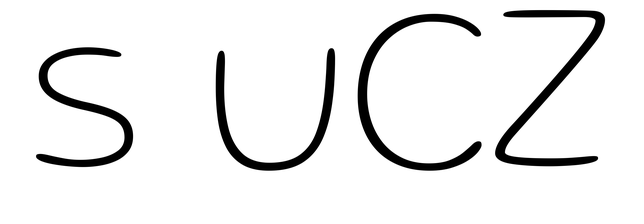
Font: Gluten_Thin